Interaction volume radius: 5 \u00c5
Interaction volume height: 25 \u00c5
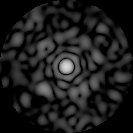
Disorder parameter: 0.8658